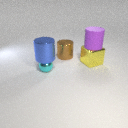
large brown metal cylinder to the right of small cyan metal sphere